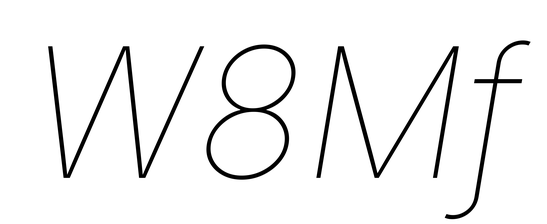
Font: Inter-Italic_Thin_Italic